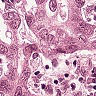
Metastatic tissue present: yes